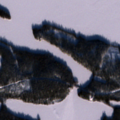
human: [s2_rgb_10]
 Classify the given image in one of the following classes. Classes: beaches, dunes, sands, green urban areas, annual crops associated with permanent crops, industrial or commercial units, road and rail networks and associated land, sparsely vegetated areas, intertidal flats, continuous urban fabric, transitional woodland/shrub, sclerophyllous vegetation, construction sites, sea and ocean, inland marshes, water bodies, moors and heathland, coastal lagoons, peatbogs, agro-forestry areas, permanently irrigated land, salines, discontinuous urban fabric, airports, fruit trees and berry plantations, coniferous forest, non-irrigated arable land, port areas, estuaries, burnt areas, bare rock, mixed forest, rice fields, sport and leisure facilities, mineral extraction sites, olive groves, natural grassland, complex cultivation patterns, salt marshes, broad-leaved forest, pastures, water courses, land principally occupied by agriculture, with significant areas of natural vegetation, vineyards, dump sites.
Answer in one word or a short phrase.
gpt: land principally occupied by agriculture, with significant areas of natural vegetation, coniferous forest, water bodies